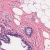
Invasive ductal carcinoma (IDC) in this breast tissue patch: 0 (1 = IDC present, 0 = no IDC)